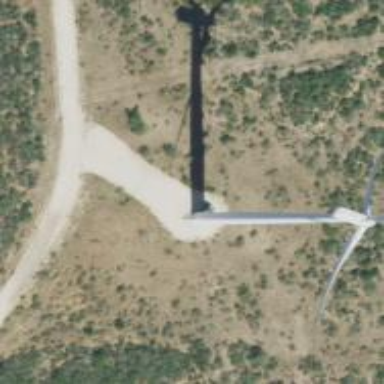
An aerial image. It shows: Wind generator with horizontal axis. The generator is wind turbine.